Question: I want to use partially transparent images in drag/drop operations. This is all set up and works fine, but the actual transformation to transparency has a weird side effect. For some reason, the pixels seem to be blended against a black background.
The following image describes the problem:

Figure a) is the original bitmap.
Figure b) is what is produced after alpha blending has been performed. Obviously this is a lot darker than the intended 50% alpha filter intended.
Figure c) is the desired effect, image a) with 50% transparency (added to the composition with a drawing program).
The code I use to produce the trasparent image is the following:
'''
Bitmap bmpNew = new Bitmap(bmpOriginal.Width, bmpOriginal.Height);
Graphics g = Graphics.FromImage(bmpNew);
// Making the bitmap 50% transparent:
float[][] ptsArray ={
new float[] {1, 0, 0, 0, 0}, // Red
new float[] {0, 1, 0, 0, 0}, // Green
new float[] {0, 0, 1, 0, 0}, // Blue
new float[] {0, 0, 0, 0.5f, 0}, // Alpha
new float[] {0, 0, 0, 0, 1} // Brightness
};
ColorMatrix clrMatrix = new ColorMatrix(ptsArray);
ImageAttributes imgAttributes = new ImageAttributes();
imgAttributes.SetColorMatrix(clrMatrix, ColorMatrixFlag.Default, ColorAdjustType.Bitmap);
g.DrawImage(bmpOriginal, new Rectangle(0, 0, bmpOriginal.Width, bmpOriginal.Height), 0, 0, bmpOriginal.Width, bmpOriginal.Height, GraphicsUnit.Pixel, imgAttributes);
Cursors.Default.Draw(g, new Rectangle(bmpOriginal.Width / 2 - 8, bmpOriginal.Height / 2 - 8, 32, 32));
g.Dispose();
imgAttributes.Dispose();
return bmpNew;
'''
Does anyone know why the alpha blending does not work?
For clarity, the code does work if I'm alphablending on top of a drawn surface. The problem is that I want to create a completely semitransparent image from an existing image and use this as a dynamic cursor during drag/drop operations. Even skipping the above and only painting a filled rectangle of color 88ffffff yields a dark grey color. Something fishy is going on with the icon.
Since I've reseached a whole lot and believe this has got something to do with the Cursor creation, I'm gonna include that code below too. If I GetPixel-sample the bitmap just before the CreateIconIndirect call, the four color values seem to be intact. Thus I have a feeling the culprits might be the hbmColor or the hbmMask members of the IconInfo structure.
Here's the IconInfo structure:
'''
public struct IconInfo { // http://msdn.microsoft.com/en-us/library/ms648052(VS.85).aspx
public bool fIcon; // Icon or cursor. True = Icon, False = Cursor
public int xHotspot;
public int yHotspot;
public IntPtr hbmMask; // Specifies the icon bitmask bitmap. If this structure defines a black and white icon,
// this bitmask is formatted so that the upper half is the icon AND bitmask and the lower
// half is the icon XOR bitmask. Under this condition, the height should be an even multiple of two.
// If this structure defines a color icon, this mask only defines the AND bitmask of the icon.
public IntPtr hbmColor; // Handle to the icon color bitmap. This member can be optional if this structure defines a black
// and white icon. The AND bitmask of hbmMask is applied with the SRCAND flag to the destination;
// subsequently, the color bitmap is applied (using XOR) to the destination by using the SRCINVERT flag.
}
'''
And here is the code that actually creates the Cursor:
'''
public static Cursor CreateCursor(Bitmap bmp, int xHotSpot, int yHotSpot) {
IconInfo iconInfo = new IconInfo();
GetIconInfo(bmp.GetHicon(), ref iconInfo);
iconInfo.hbmColor = (IntPtr)0;
iconInfo.hbmMask = bmp.GetHbitmap();
iconInfo.xHotspot = xHotSpot;
iconInfo.yHotspot = yHotSpot;
iconInfo.fIcon = false;
return new Cursor(CreateIconIndirect(ref iconInfo));
}
'''
The two external functions are defined as follows:
'''
[DllImport("user32.dll", EntryPoint = "CreateIconIndirect")]
public static extern IntPtr CreateIconIndirect(ref IconInfo icon);
[DllImport("user32.dll")]
[return: MarshalAs(UnmanagedType.Bool)]
public static extern bool GetIconInfo(IntPtr hIcon, ref IconInfo pIconInfo);
'''
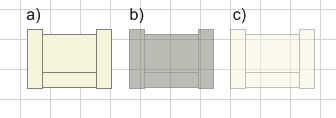
Answer: GDI+ has a number of problems related to alpha blending when doing interop with GDI (and Win32). In this case, the call to bmp.GetHbitmap() will blend your image with a black background. An <URL> gives more detail on the problem, and a solution that was used for adding images to an image list.
You should be able to use similar code to get the HBITMAP to use for the mask:
'''
[DllImport("kernel32.dll")]
public static extern bool RtlMoveMemory(IntPtr dest, IntPtr source, int dwcount);
[DllImport("gdi32.dll")]
public static extern IntPtr CreateDIBSection(IntPtr hdc, [In, MarshalAs(UnmanagedType.LPStruct)]BITMAPINFO pbmi, uint iUsage, out IntPtr ppvBits, IntPtr hSection, uint dwOffset);
public static IntPtr GetBlendedHBitmap(Bitmap bitmap)
{
BITMAPINFO bitmapInfo = new BITMAPINFO();
bitmapInfo.biSize = 40;
bitmapInfo.biBitCount = 32;
bitmapInfo.biPlanes = 1;
bitmapInfo.biWidth = bitmap.Width;
bitmapInfo.biHeight = -bitmap.Height;
IntPtr pixelData;
IntPtr hBitmap = CreateDIBSection(
IntPtr.Zero, bitmapInfo, 0, out pixelData, IntPtr.Zero, 0);
Rectangle bounds = new Rectangle(0, 0, bitmap.Width, bitmap.Height);
BitmapData bitmapData = bitmap.LockBits(
bounds, ImageLockMode.ReadOnly, PixelFormat.Format32bppArgb );
RtlMoveMemory(
pixelData, bitmapData.Scan0, bitmap.Height * bitmapData.Stride);
bitmap.UnlockBits(bitmapData);
return hBitmap;
}
'''